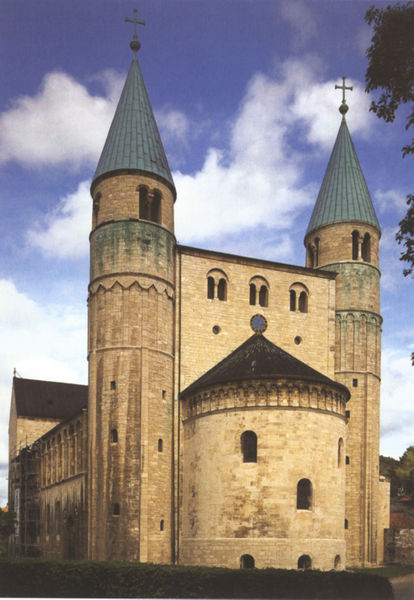
Titel: Stiftskirche St. Cyriakus in Gernrode
Standort: Gernrode, St. Cyriakus (EU - D - Nds)
Schlagwörter: blau, himmel, weiß, wolken, fenster, dach, gebäude, haube, architektur, bild, niederlande, norden, kirche, turm, deutschland, schiff, foto, fotografie, kreuz, türme, dom, rosette, apsis, romanik, chor, kapelle, abbildung, basilika, romanisch, westwerk, gotteshaus, katholisch, speyer, gelber stein